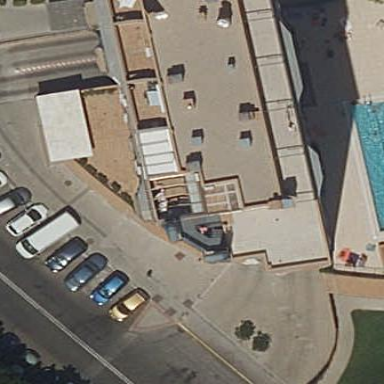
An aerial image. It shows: Part of building is shown in the image.